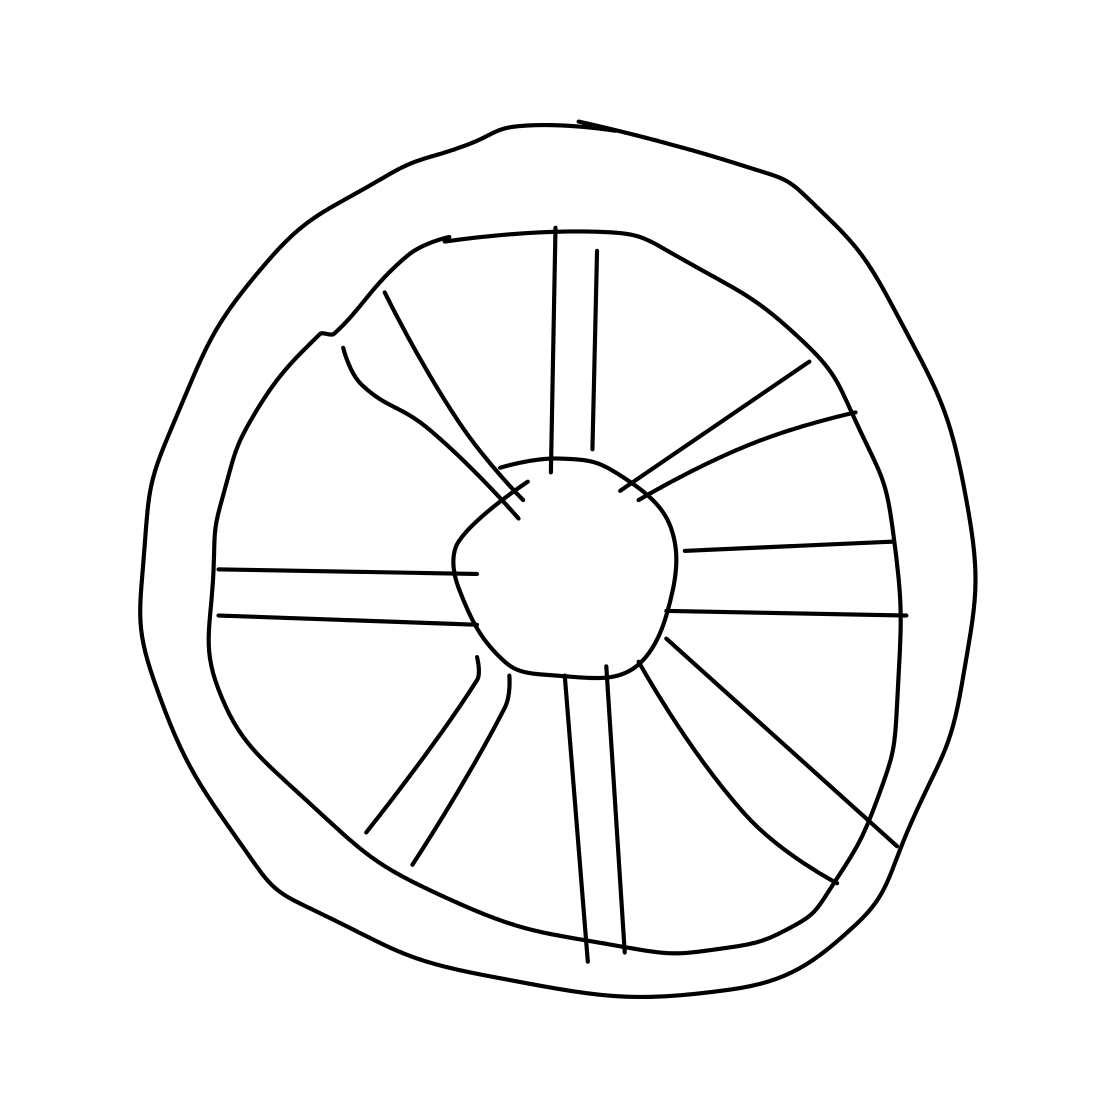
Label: wheel